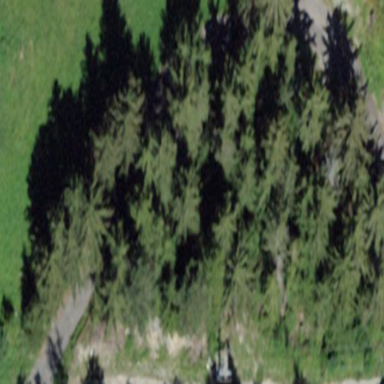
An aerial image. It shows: Forest area.